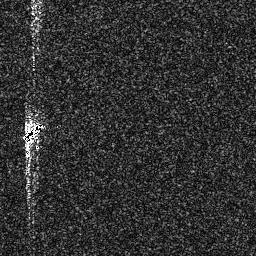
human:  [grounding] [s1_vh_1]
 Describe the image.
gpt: In the satellite image, there is  <ref>1 medium ship </ref> <box>[[7, 46, 18, 56, 0]]</box> located at left.